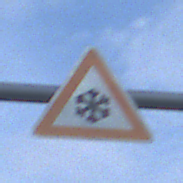
Verkehrszeichen: SchneeOderEisglaette
Umgebung: Outdoor, Nature
Tageszeit: MorningAfternoon
Wetter: PartlyCloudy
Licht: Natural
Jahreszeit: NotSpecified
Kontrast: MediumContrast